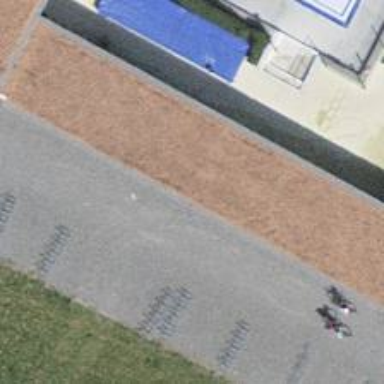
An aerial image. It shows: Rack for bicycle parking.